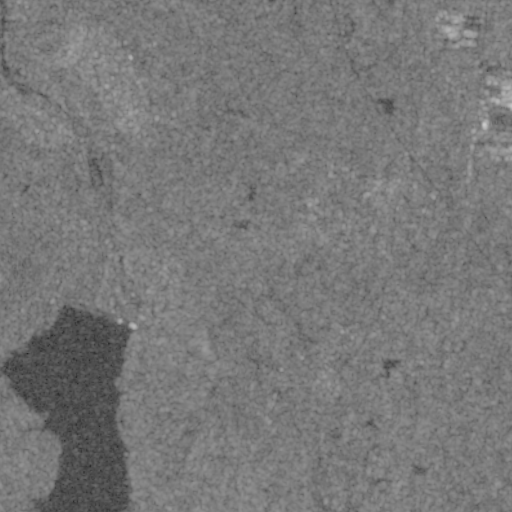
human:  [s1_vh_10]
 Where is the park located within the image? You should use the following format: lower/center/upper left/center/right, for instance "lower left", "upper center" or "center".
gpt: The park is located in the center right of the image.
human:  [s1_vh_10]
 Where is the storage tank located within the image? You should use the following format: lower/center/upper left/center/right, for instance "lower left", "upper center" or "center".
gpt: The storage tank is located in the upper right of the image.
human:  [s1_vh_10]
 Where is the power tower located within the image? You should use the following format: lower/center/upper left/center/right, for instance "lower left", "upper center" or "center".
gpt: There is no power tower in the image.

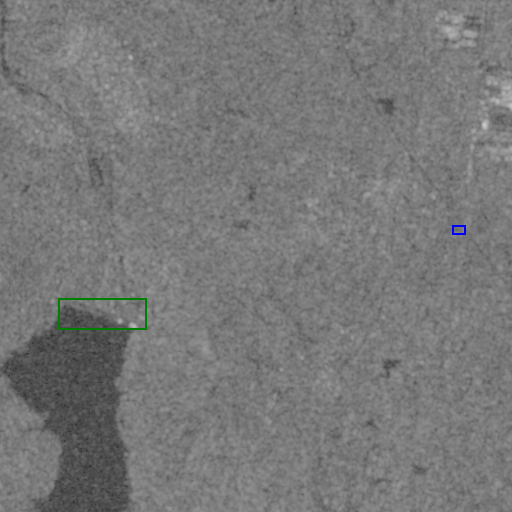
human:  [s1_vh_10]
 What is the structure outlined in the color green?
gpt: The structure outlined in green is a dam.
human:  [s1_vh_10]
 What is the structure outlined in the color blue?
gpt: The structure outlined in blue is a park.
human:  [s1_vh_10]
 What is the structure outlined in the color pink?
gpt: There is no pink outline.